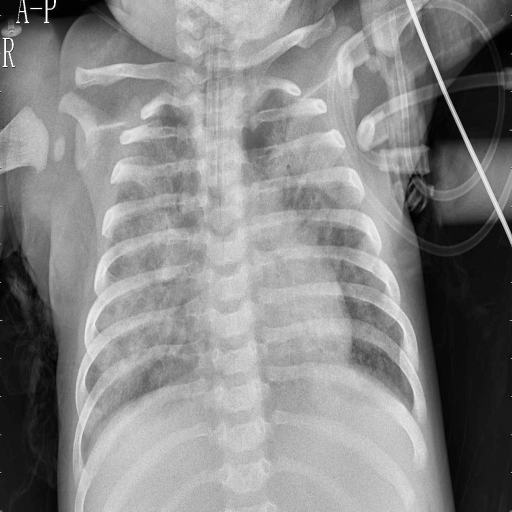
Finding: PNEUMONIA